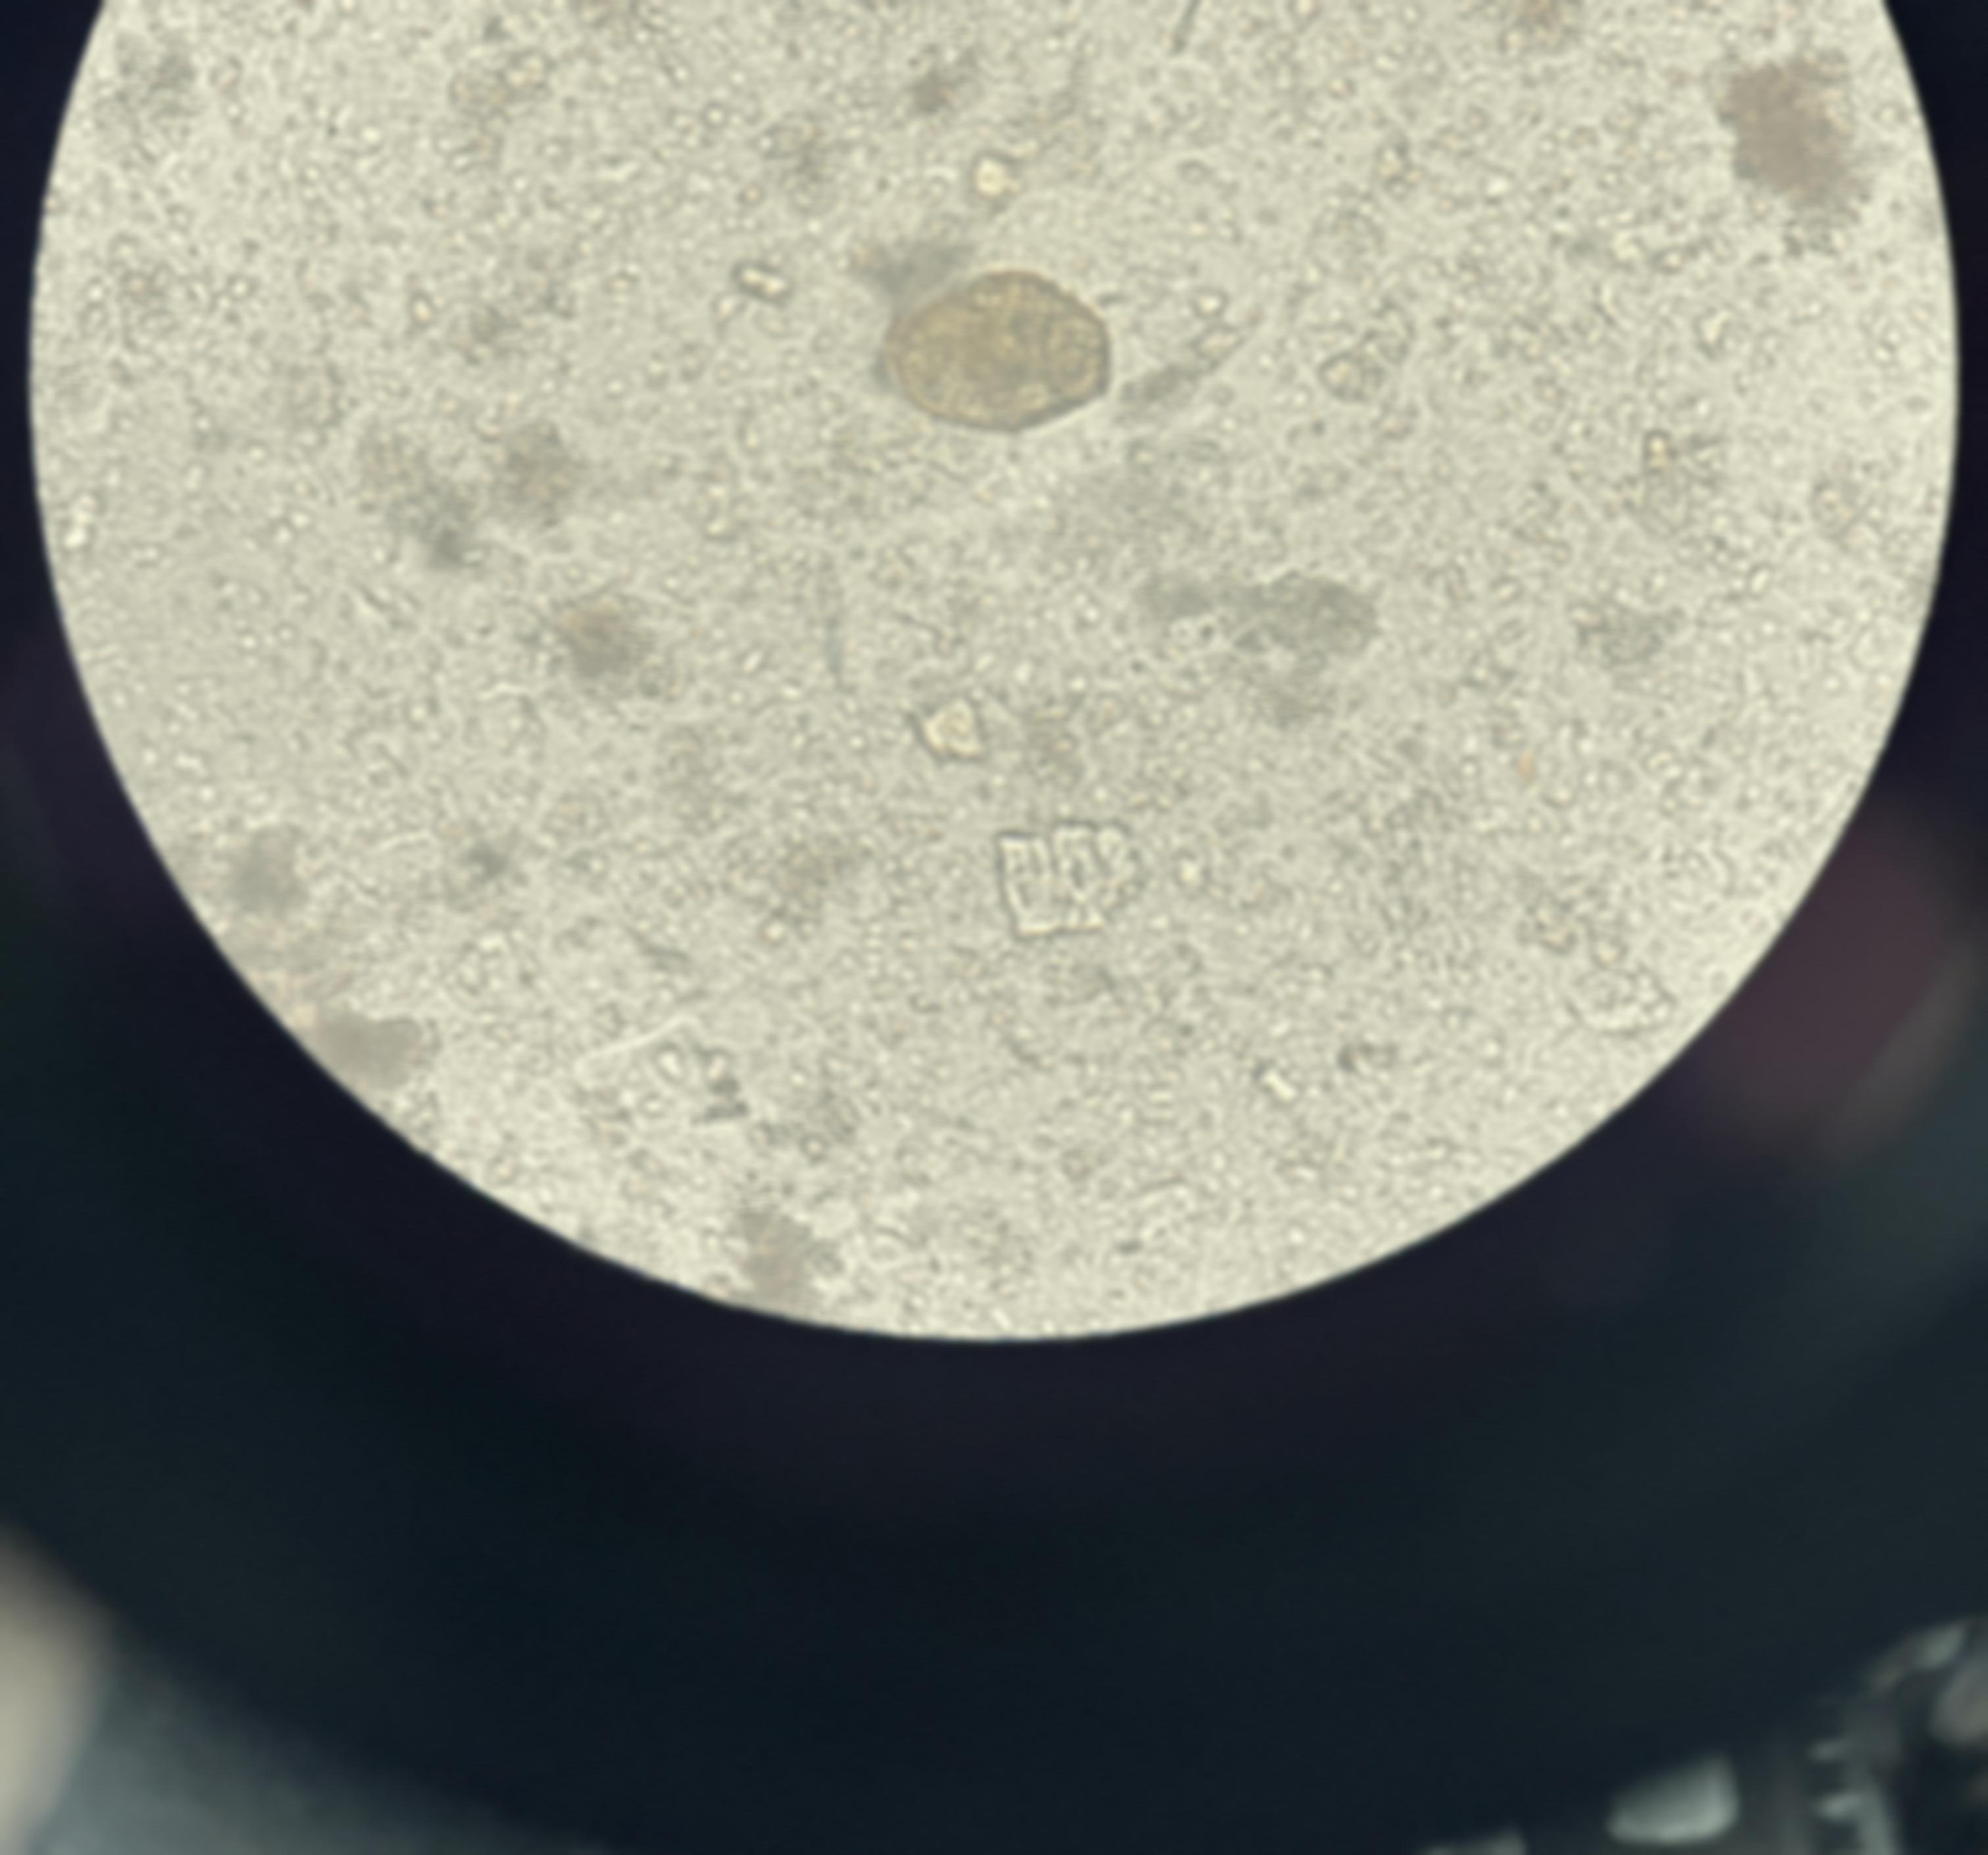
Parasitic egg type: Paragonimus spp